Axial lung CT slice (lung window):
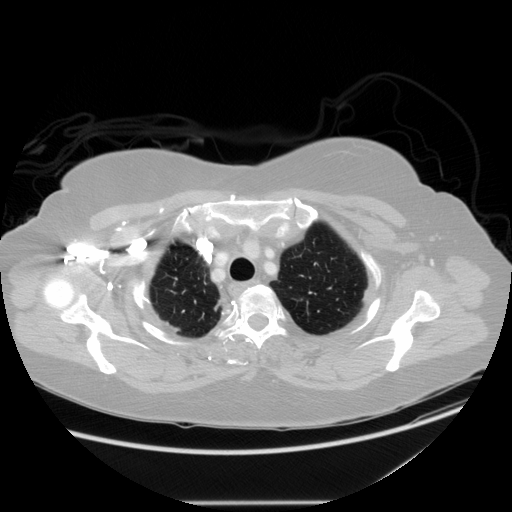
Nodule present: no